Interaction volume radius: 5 \u00c5
Interaction volume height: 35 \u00c5
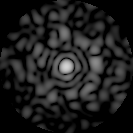
Disorder parameter: 0.8511